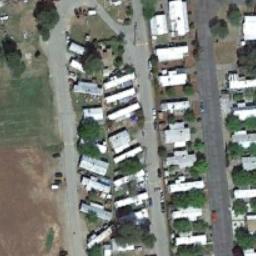
Label: residential